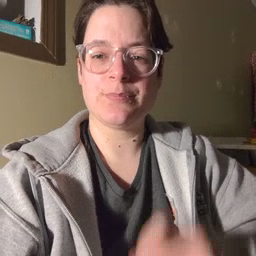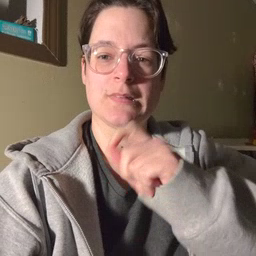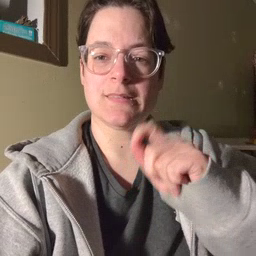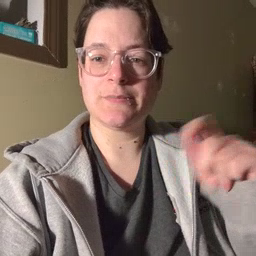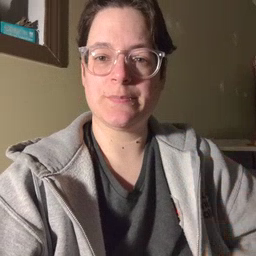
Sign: pen